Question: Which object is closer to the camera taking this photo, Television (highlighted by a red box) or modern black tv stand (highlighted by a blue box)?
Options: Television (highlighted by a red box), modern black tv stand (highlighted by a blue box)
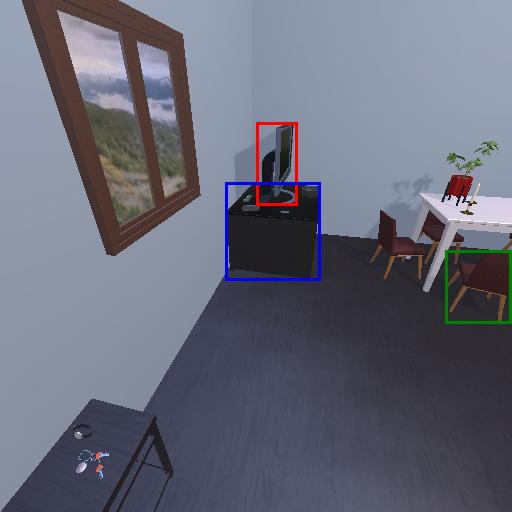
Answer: Television (highlighted by a red box)